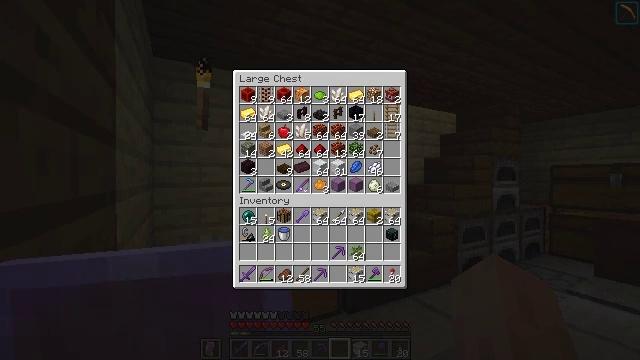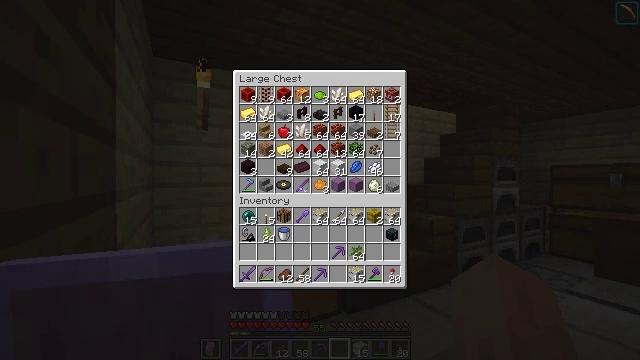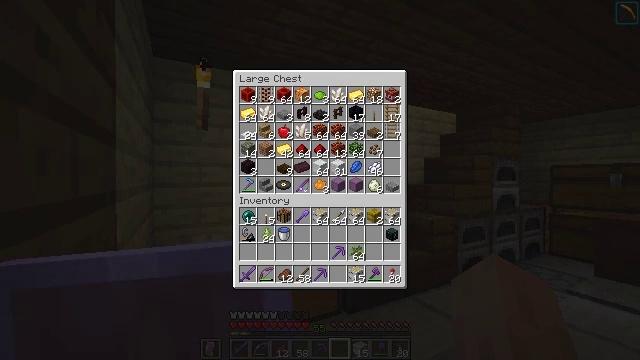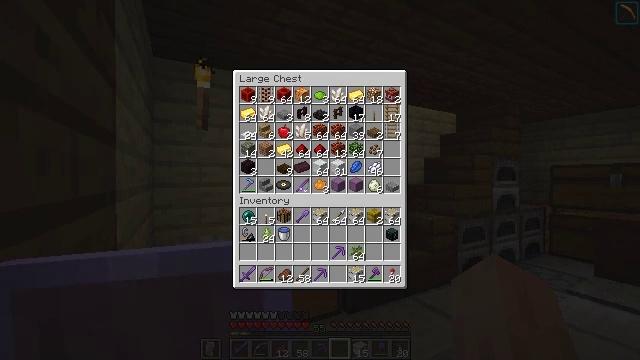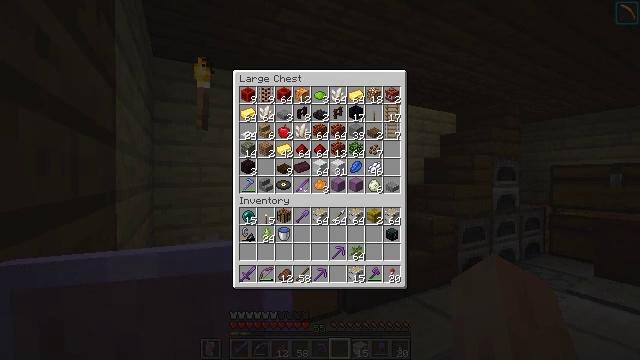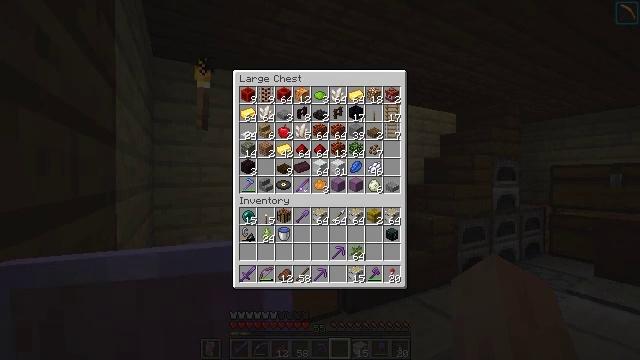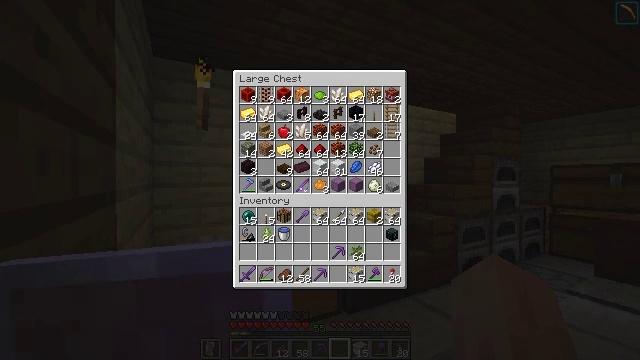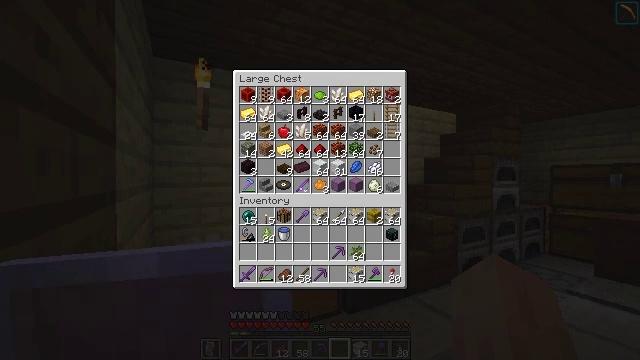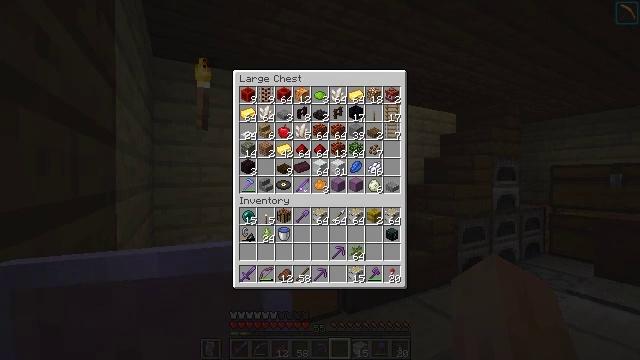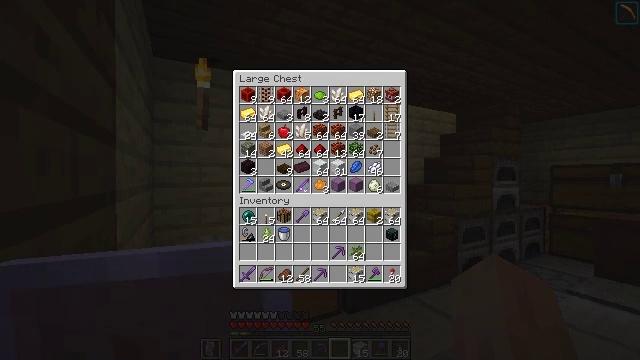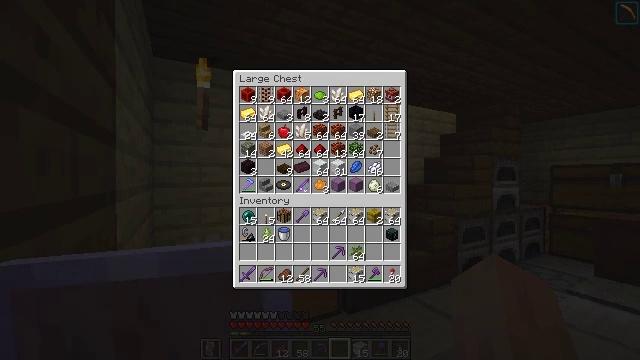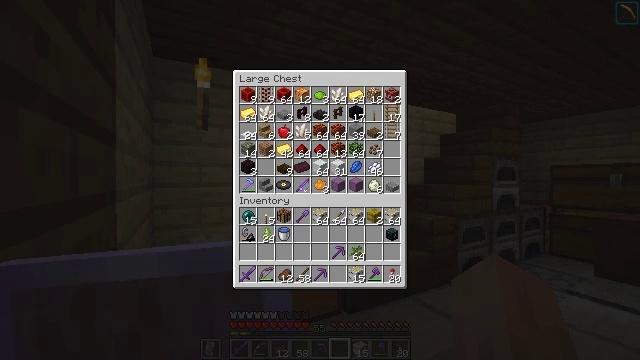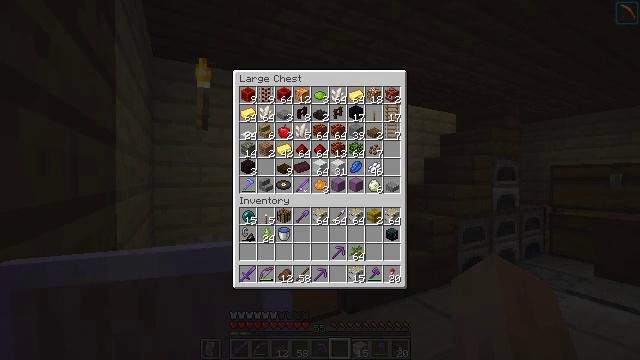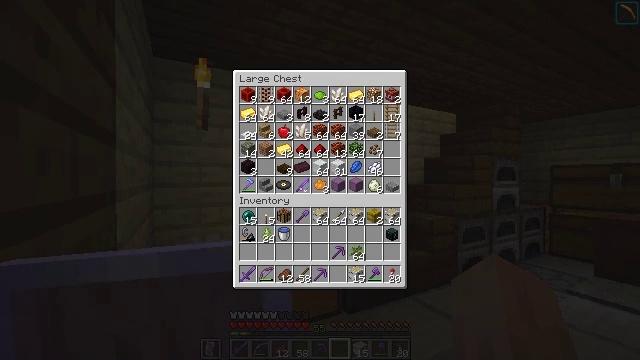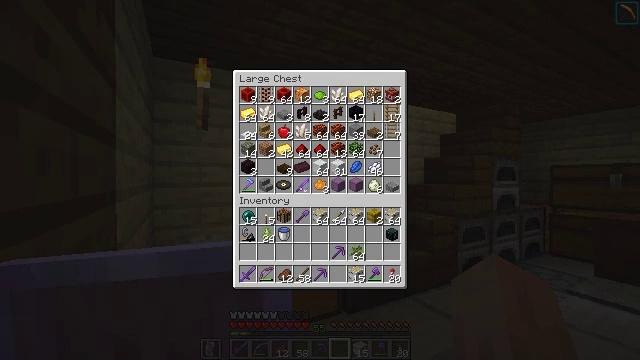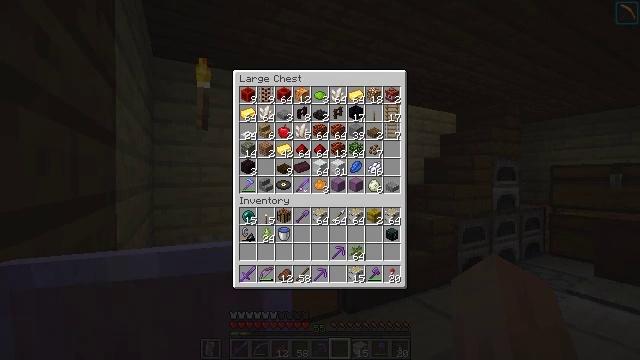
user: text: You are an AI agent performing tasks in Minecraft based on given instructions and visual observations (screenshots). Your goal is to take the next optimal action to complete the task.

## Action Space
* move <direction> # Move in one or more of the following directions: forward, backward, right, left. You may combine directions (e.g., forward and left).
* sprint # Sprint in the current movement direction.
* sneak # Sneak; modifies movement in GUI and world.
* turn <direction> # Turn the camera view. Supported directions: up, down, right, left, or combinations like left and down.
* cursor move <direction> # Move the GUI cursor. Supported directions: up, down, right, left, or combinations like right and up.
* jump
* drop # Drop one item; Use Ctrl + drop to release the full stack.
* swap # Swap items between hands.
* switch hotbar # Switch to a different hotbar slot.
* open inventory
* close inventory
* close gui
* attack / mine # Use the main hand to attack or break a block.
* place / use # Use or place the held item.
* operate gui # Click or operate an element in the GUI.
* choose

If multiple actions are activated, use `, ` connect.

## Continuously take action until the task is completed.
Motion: motion action
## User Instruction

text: Use a crafting table to craft a lead with slimeball and string.
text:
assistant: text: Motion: no_op
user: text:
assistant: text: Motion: no_op
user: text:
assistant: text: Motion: no_op
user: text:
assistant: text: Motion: no_op
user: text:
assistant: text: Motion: no_op
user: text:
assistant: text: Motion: no_op
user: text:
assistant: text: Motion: no_op
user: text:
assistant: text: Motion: no_op
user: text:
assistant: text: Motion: no_op
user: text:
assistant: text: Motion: no_op
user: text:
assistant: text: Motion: no_op
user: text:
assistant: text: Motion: no_op
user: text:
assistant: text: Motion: no_op
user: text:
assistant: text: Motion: no_op
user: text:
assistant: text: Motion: no_op
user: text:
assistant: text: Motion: no_op
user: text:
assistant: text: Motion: no_op
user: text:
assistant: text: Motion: no_op
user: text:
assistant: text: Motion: no_op
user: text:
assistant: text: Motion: no_op
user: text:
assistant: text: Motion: no_op
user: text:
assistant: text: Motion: no_op
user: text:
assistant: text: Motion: no_op
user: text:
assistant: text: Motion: no_op
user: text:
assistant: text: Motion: no_op
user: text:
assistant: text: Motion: no_op
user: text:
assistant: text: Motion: no_op
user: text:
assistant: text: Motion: no_op
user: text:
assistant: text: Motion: no_op
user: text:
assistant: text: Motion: no_op